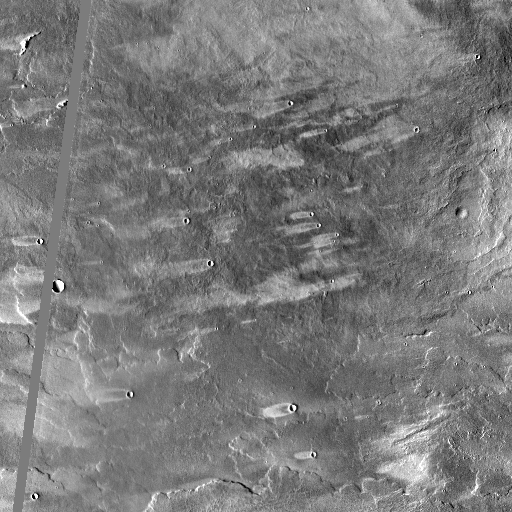
Crater classes present: Background, Other